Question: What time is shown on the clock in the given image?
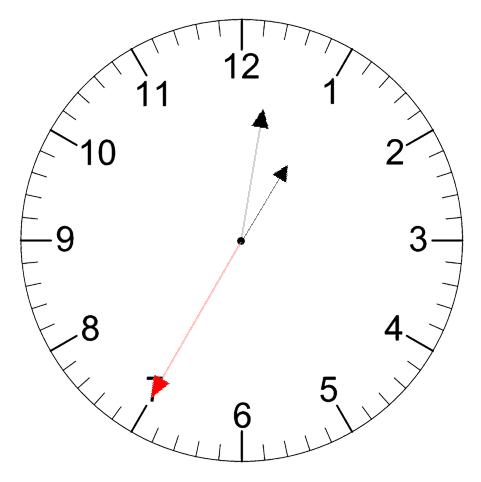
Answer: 01:01:35